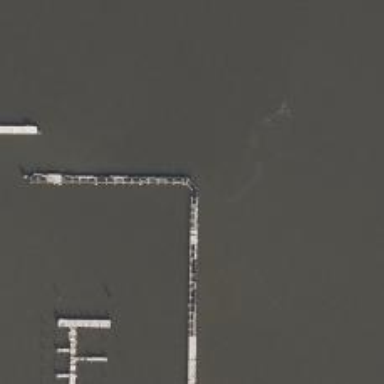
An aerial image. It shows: Breakwater structure.